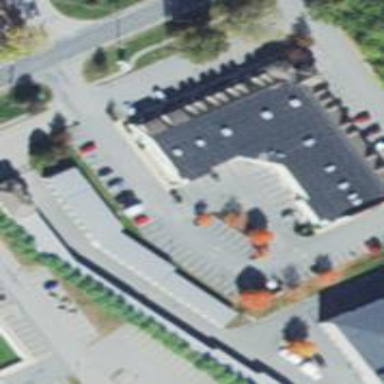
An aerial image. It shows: Car rental service.